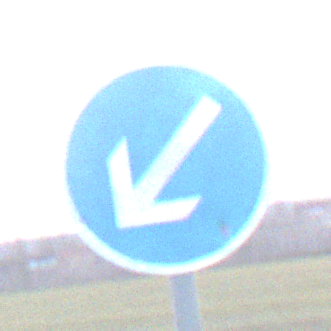
Verkehrszeichen: VorgeschriebeneVorbeifahrtLinks
Umgebung: Outdoor, Nature
Tageszeit: SunriseSunset
Wetter: PartlyCloudy
Licht: Natural
Jahreszeit: NotSpecified
Kontrast: LowContrast